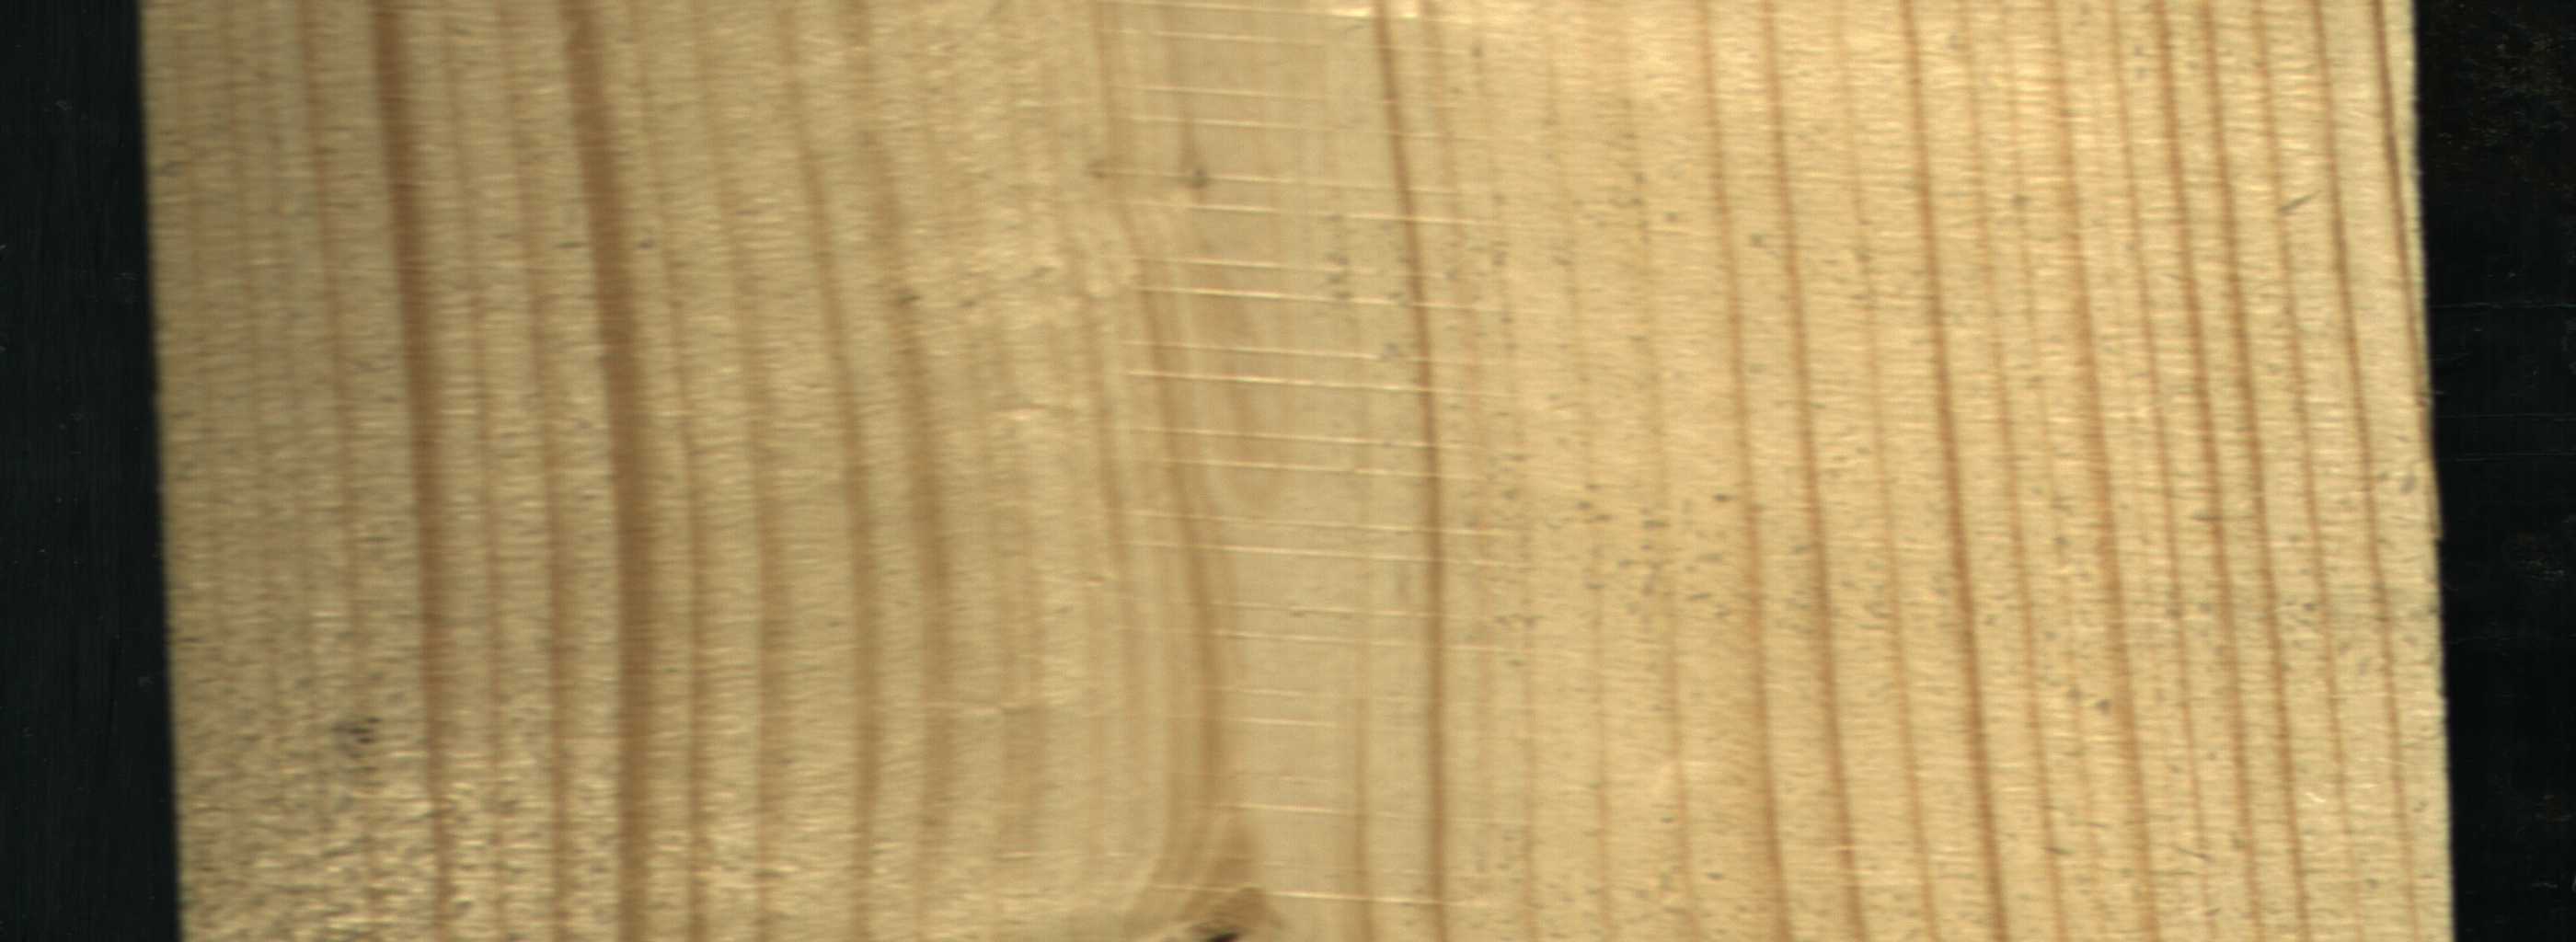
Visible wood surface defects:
Live_Knot